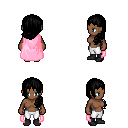
a pixel art fantasy rpg character, female body template, human, dark skin, pink cape, white pants, black left-swept hairstyle, black shoes, four views (front, back, left, right), 2x2 character sprite sheet, small pixel art, hard edges, no anti-aliasing